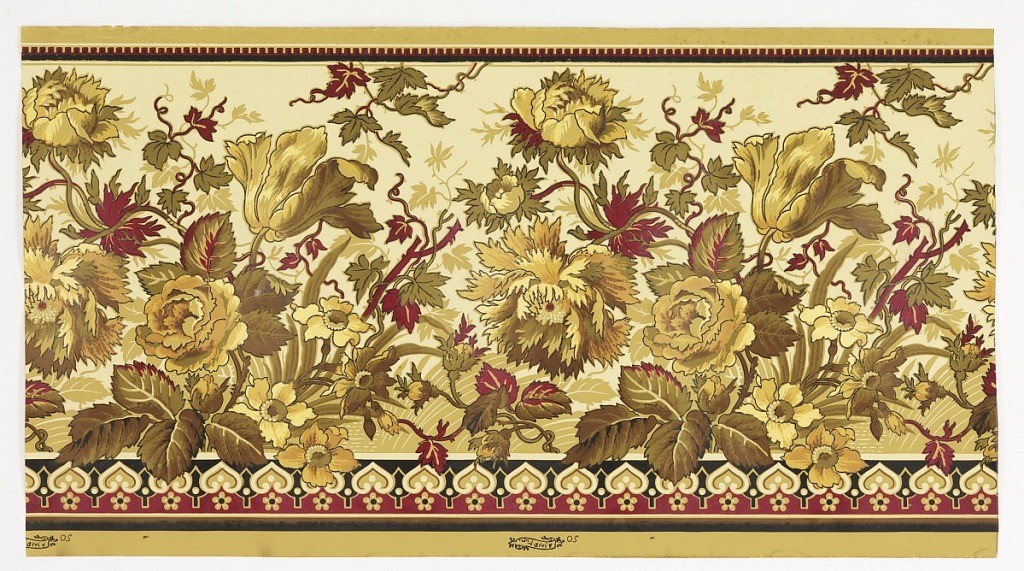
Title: Frieze
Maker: American Wall Paper Manufacturers' Association, 1879–1887
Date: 1879–1887
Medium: Machine-printed paper
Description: Anglo-Japanesque or aesthetic-style. Large-scale flowers on stems fill the entire surface area, from bottom to top. Printed in red, tan, brown on tan ground. Narrow band of molding along bottom edge.